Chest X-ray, PA view. Patient: 65 years old, sex M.
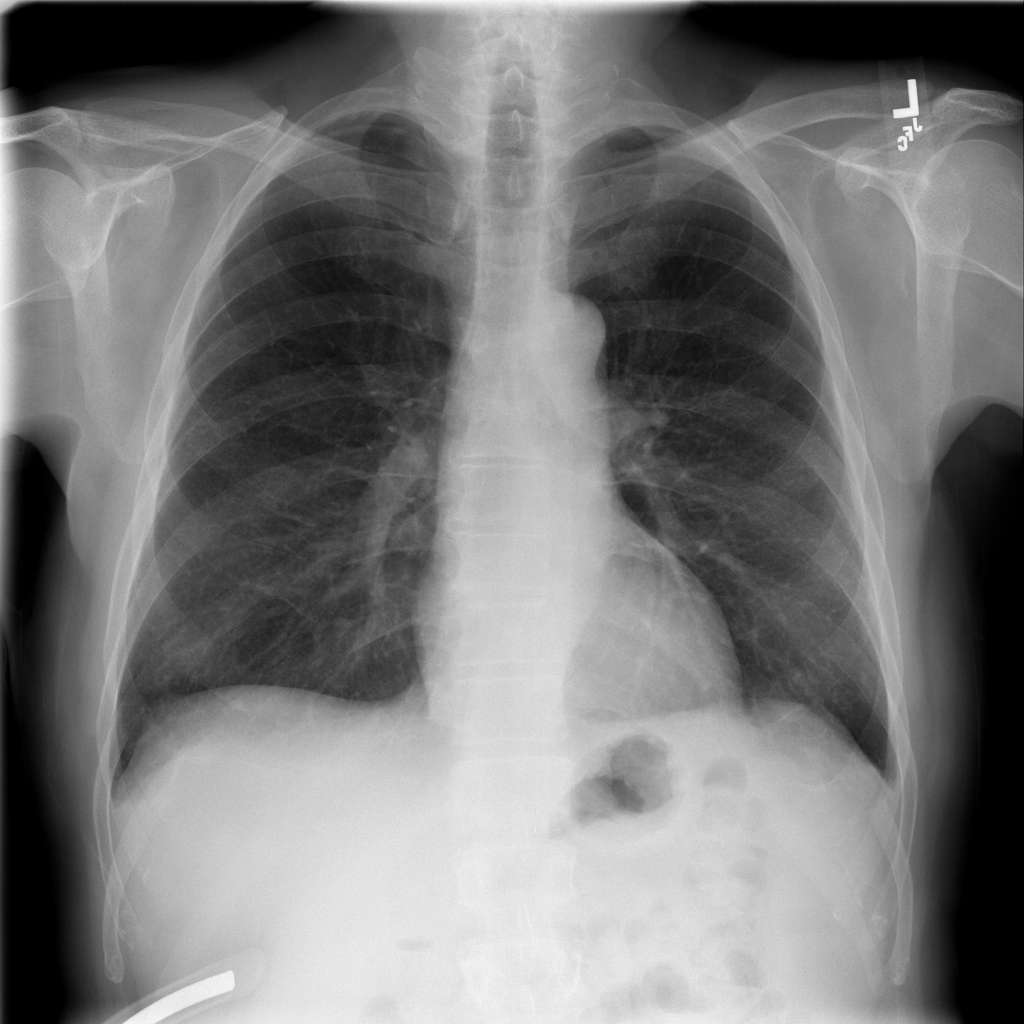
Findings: No Finding